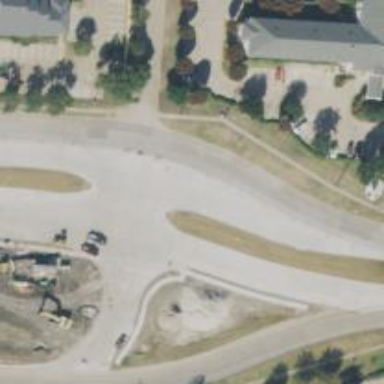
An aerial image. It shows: Secondary road.